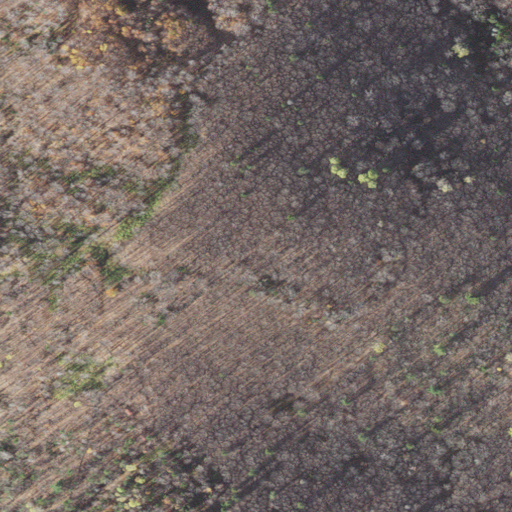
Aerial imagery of mountain in Vermont named Willey Hill containing deciduous forest, mixed forest, and shrub